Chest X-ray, PA view. Patient: 45 years old, sex F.
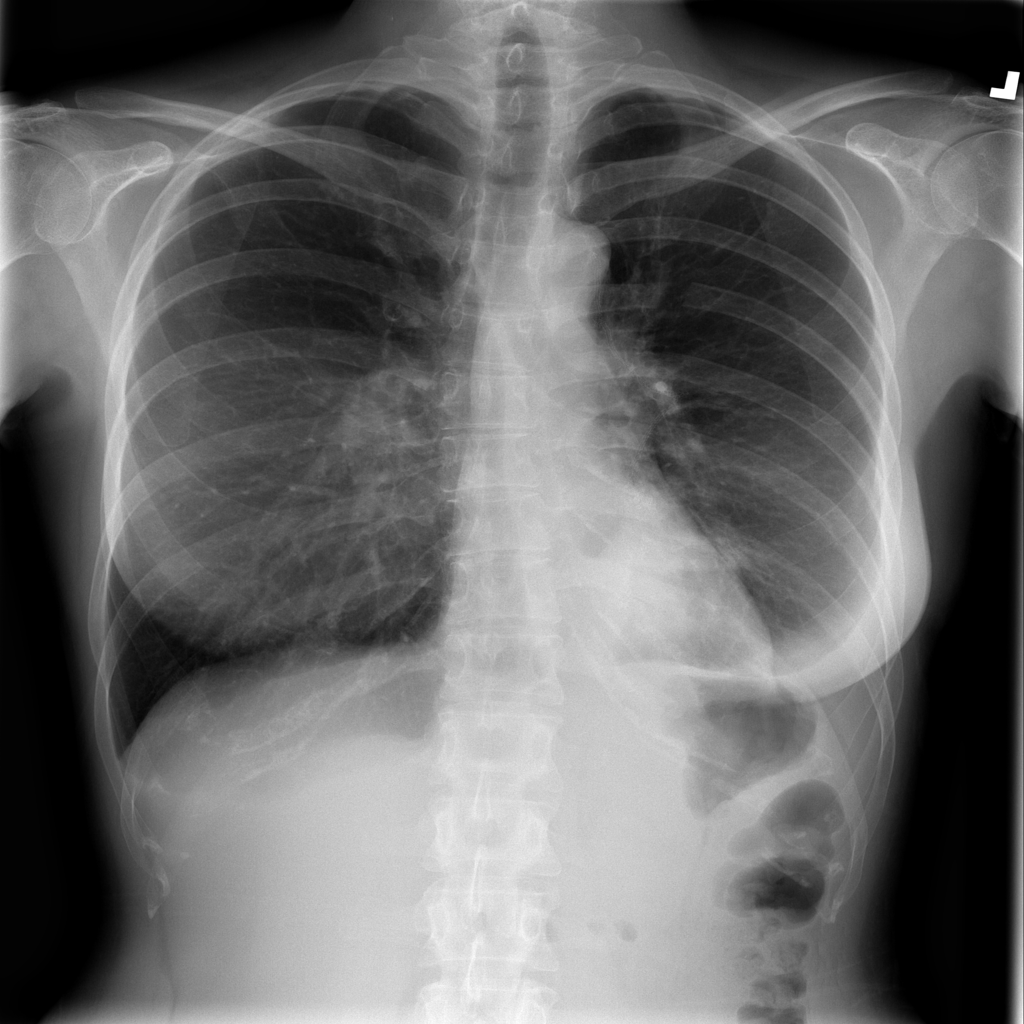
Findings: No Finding